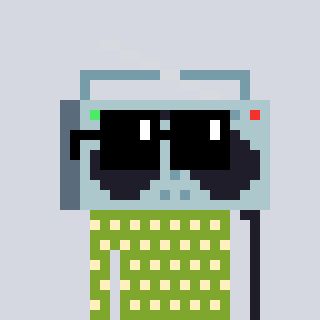
a pixel art character with square black sunglasses, a boombox-shaped head and a slimegreen-colored body on a cool background